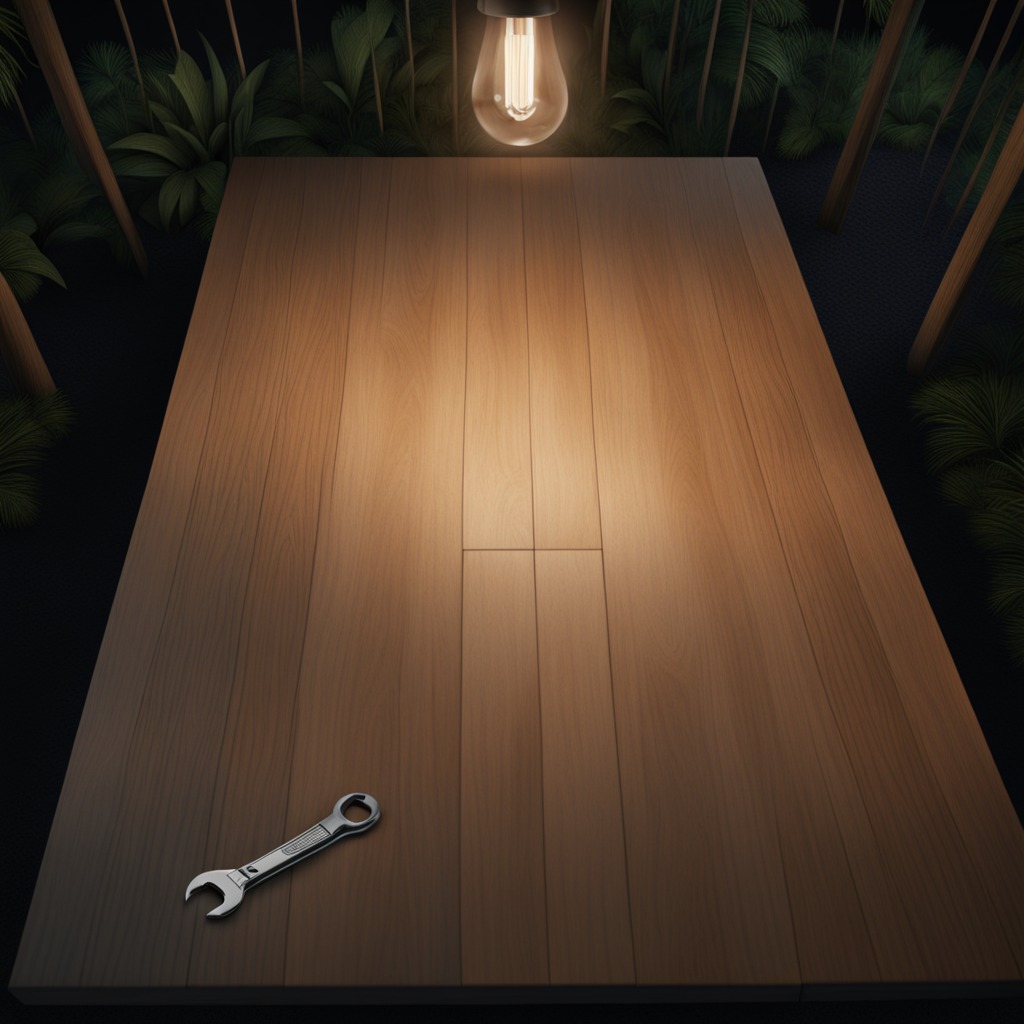
An wrench is lying on a wooden table inside a jungle field workshop tent at night.